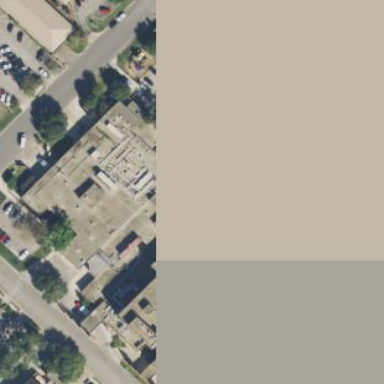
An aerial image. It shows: Part of building is shown in the image.